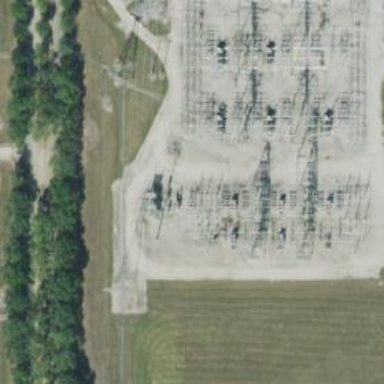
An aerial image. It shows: Switch for power supply.